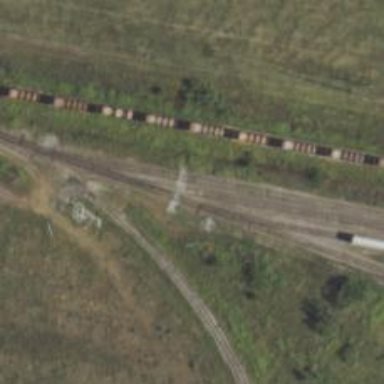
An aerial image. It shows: Railway spur service.